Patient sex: M
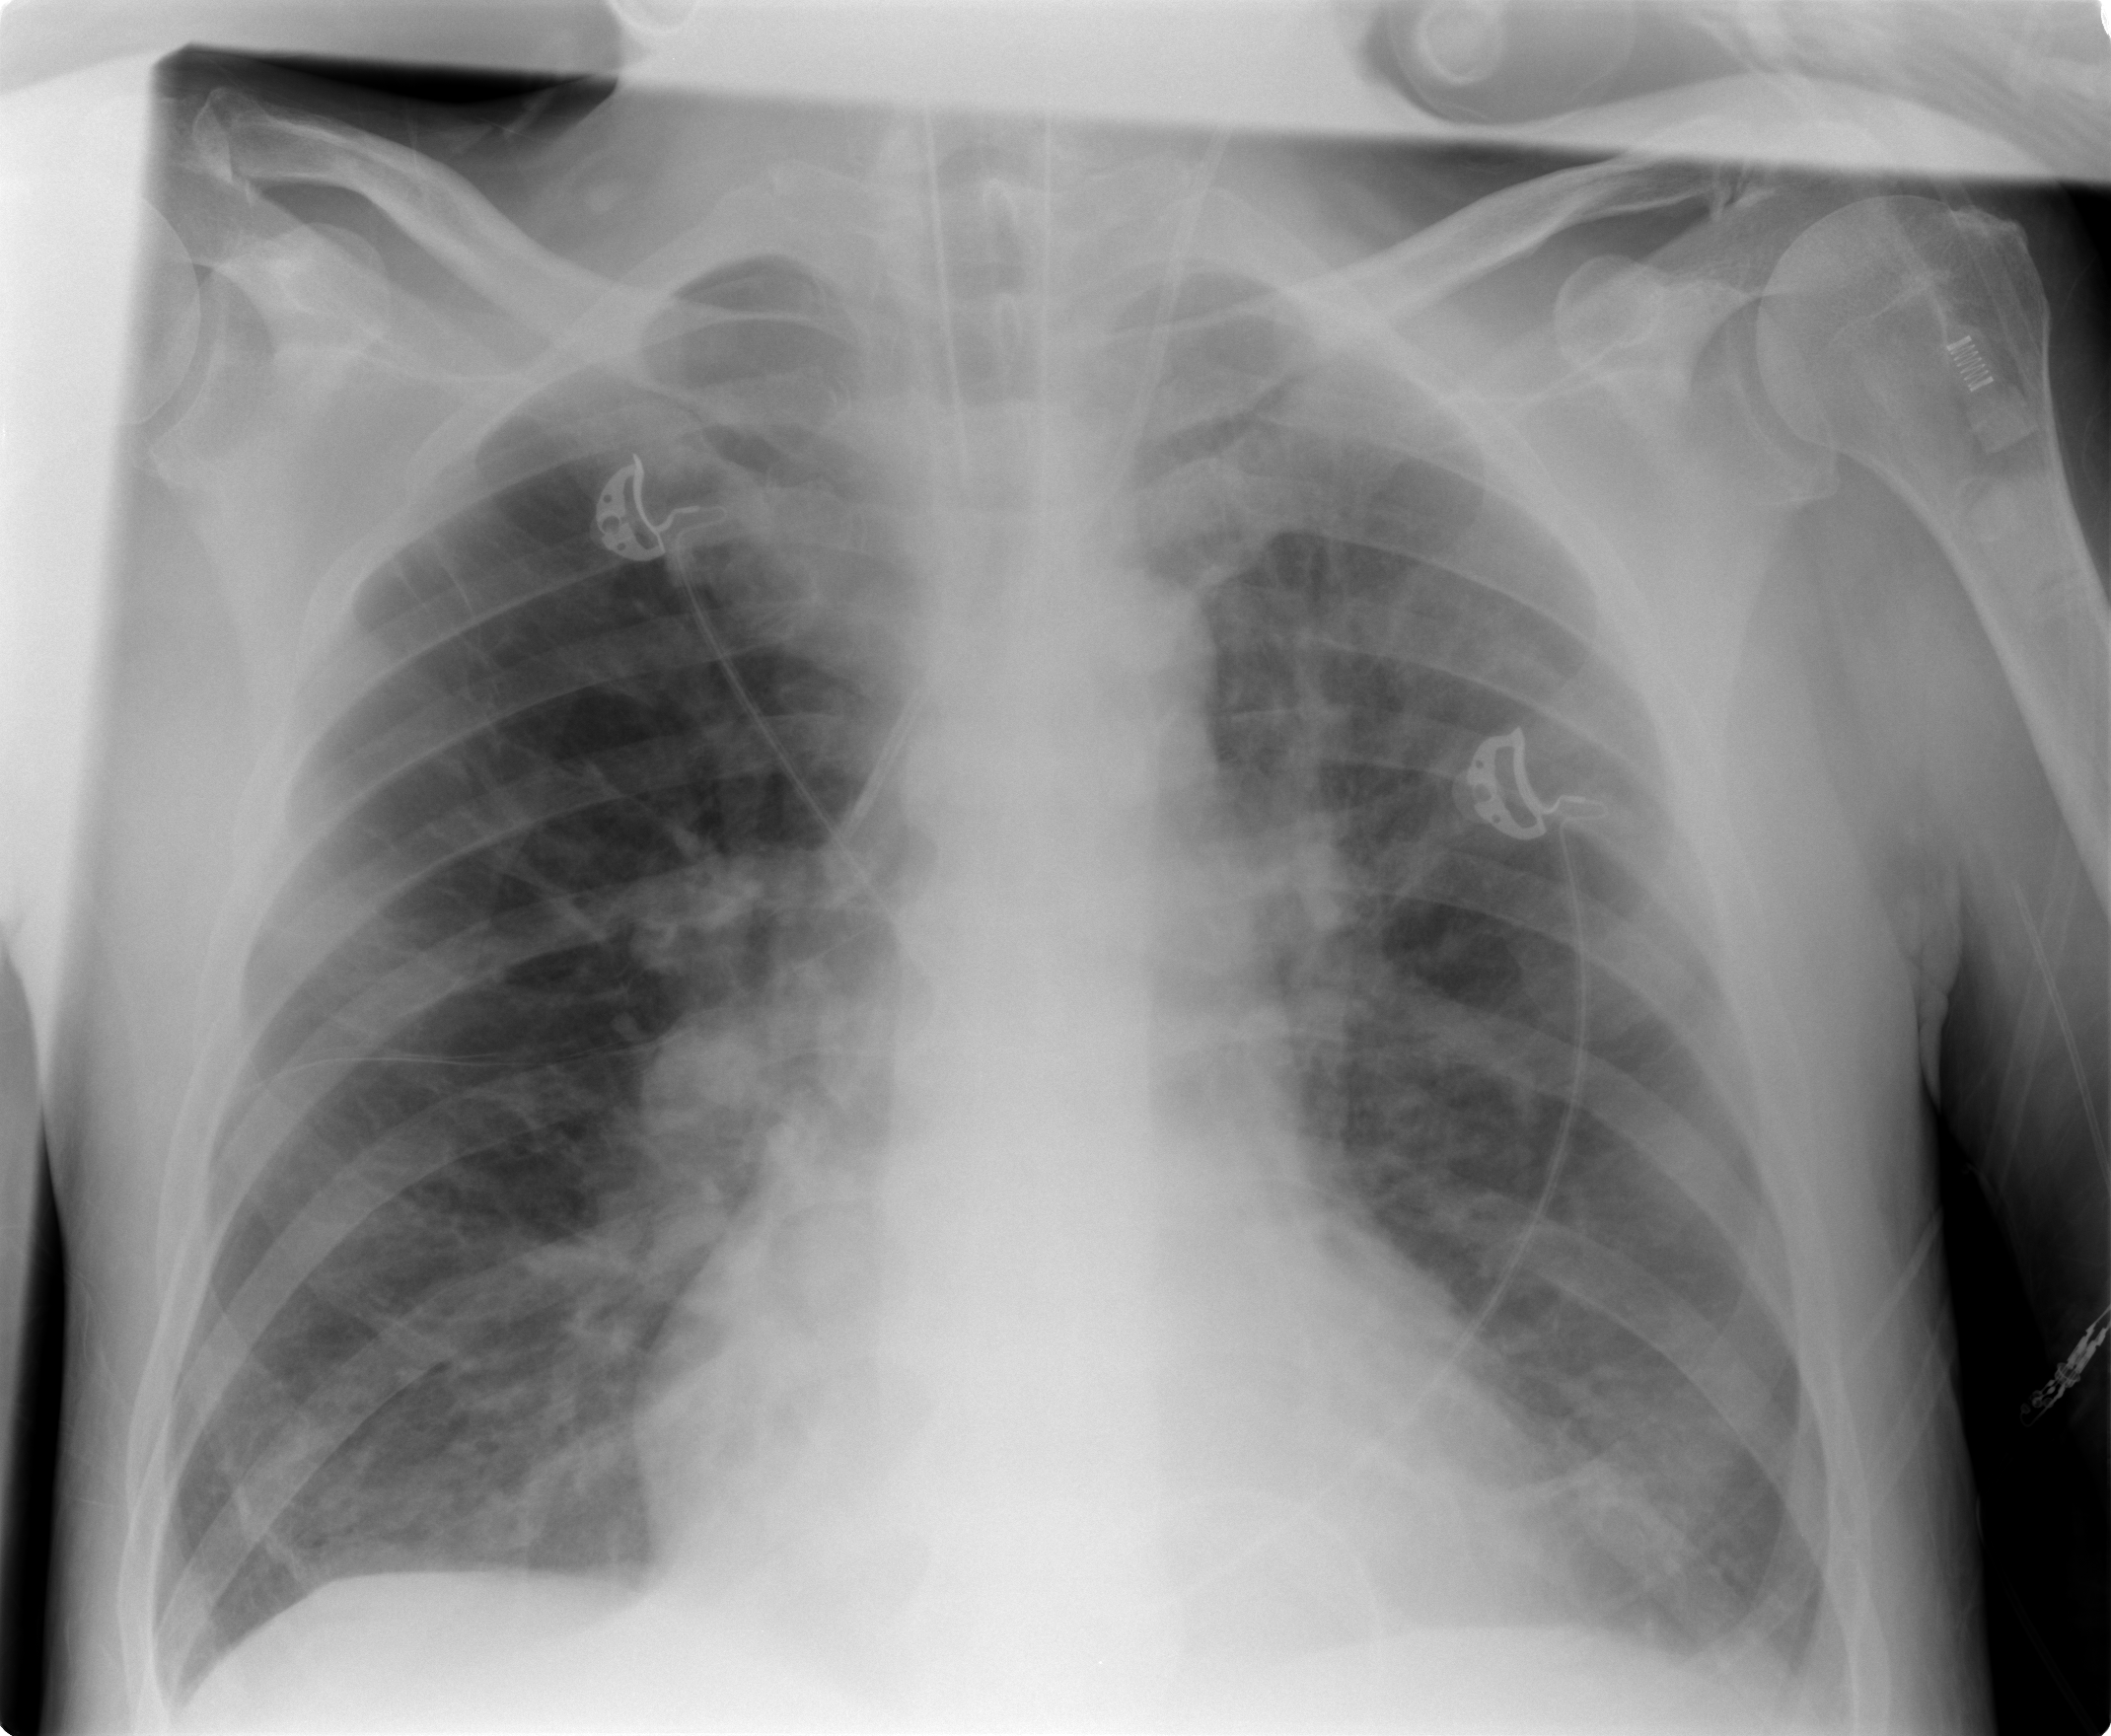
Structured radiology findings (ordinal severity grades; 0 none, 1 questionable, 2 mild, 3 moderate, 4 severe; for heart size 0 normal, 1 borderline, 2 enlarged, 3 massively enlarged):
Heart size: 2
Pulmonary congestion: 2
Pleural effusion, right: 0
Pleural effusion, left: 2
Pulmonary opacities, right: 2
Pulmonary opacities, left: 2
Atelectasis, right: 1
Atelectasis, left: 1